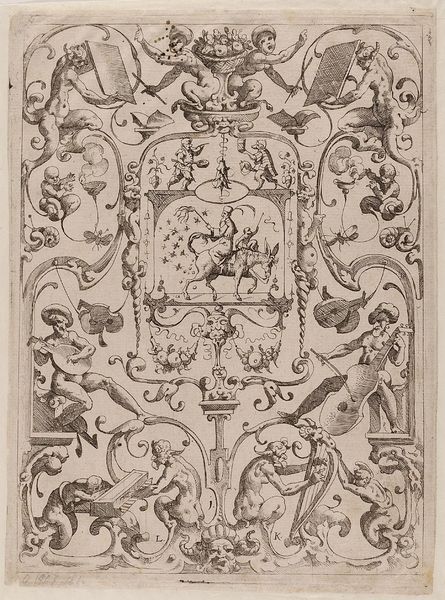
Titel: Blatt 1 aus der Folge 'Newes Gradesca Büchlein'
Künstler: Lucas Kilian
Standort: Hamburg
Institution: Museum für Kunst und Gewerbe Hamburg
Schlagwörter: instrument, musik, esel, reiter, affe, früchte, reiten, papier, grafik, graphik, musizieren, ornamente, fliege, fotografie, photographie, maske, druckgraphik, sterne, druckgrafik, radierung, insekten, gestalten, girlanden, teufel, mischwesen, fabelwesen, florenz, insekt, putti, ungeheuer, monster, groteske, affen, musikinstrumente, fabeltier, fabeltiere, zwitterwesen, monstrum, reiterbildnis, reproduktionen, blumengewinde, druckerzeugnisse, insecta, schweifwerk, kerbtiere, hexapoda, ornamentstich, vorlageblätter, schweifgroteske